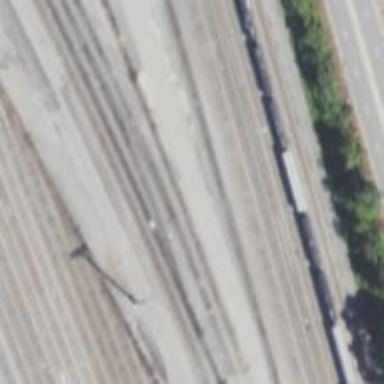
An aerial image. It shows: Railway siding with rails.